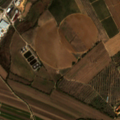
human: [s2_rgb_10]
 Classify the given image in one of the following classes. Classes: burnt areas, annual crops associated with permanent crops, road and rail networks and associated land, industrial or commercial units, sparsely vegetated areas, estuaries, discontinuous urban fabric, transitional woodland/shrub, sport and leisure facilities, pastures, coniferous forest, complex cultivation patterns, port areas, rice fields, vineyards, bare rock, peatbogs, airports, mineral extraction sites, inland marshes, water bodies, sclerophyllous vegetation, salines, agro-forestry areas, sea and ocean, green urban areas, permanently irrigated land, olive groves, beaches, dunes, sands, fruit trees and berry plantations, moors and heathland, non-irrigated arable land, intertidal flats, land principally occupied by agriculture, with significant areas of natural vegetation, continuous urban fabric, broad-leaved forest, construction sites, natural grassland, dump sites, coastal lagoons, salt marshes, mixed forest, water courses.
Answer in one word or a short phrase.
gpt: permanently irrigated land, complex cultivation patterns